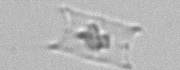
Label: Eucampia